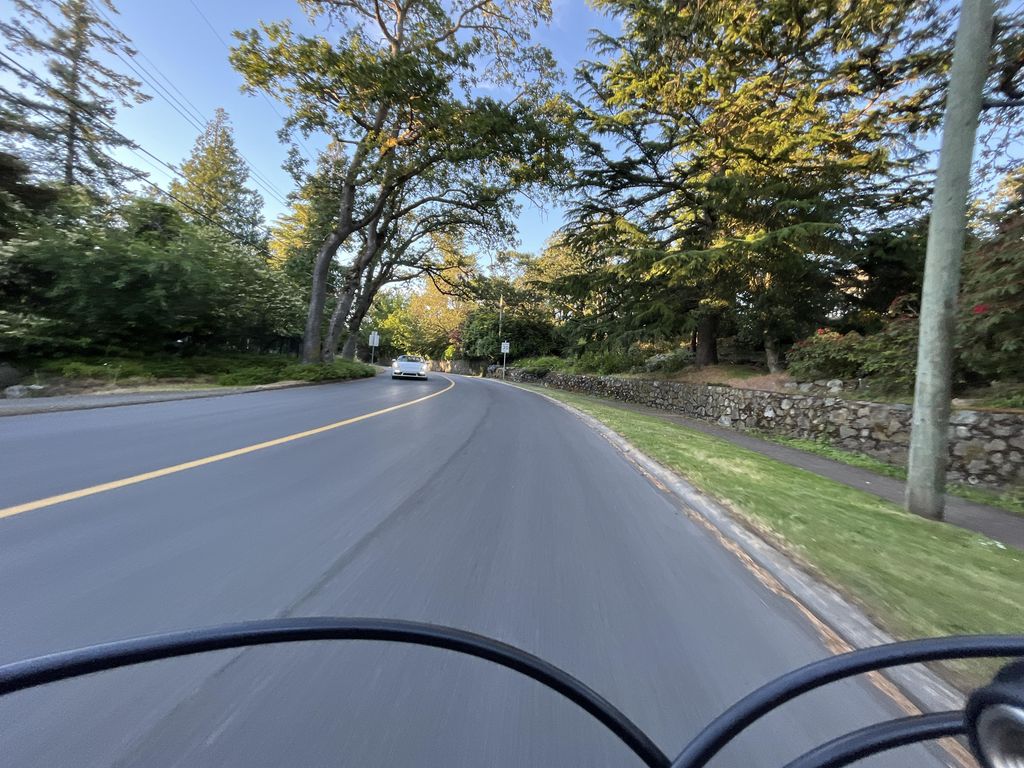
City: victoria